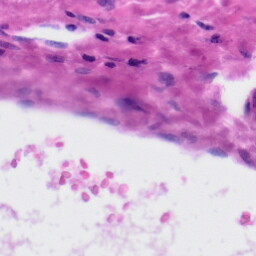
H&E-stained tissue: Liver